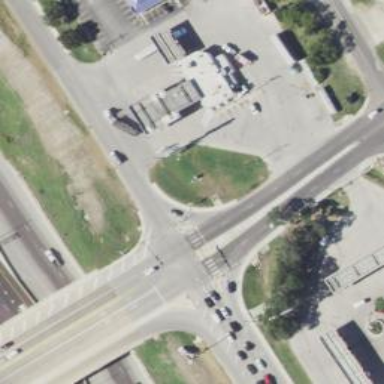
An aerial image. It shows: Asphalt road with secondary link designation.